Interaction volume radius: 5 \u00c5
Interaction volume height: 20 \u00c5
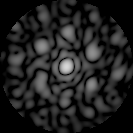
Disorder parameter: 0.6732